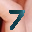
Label: 7